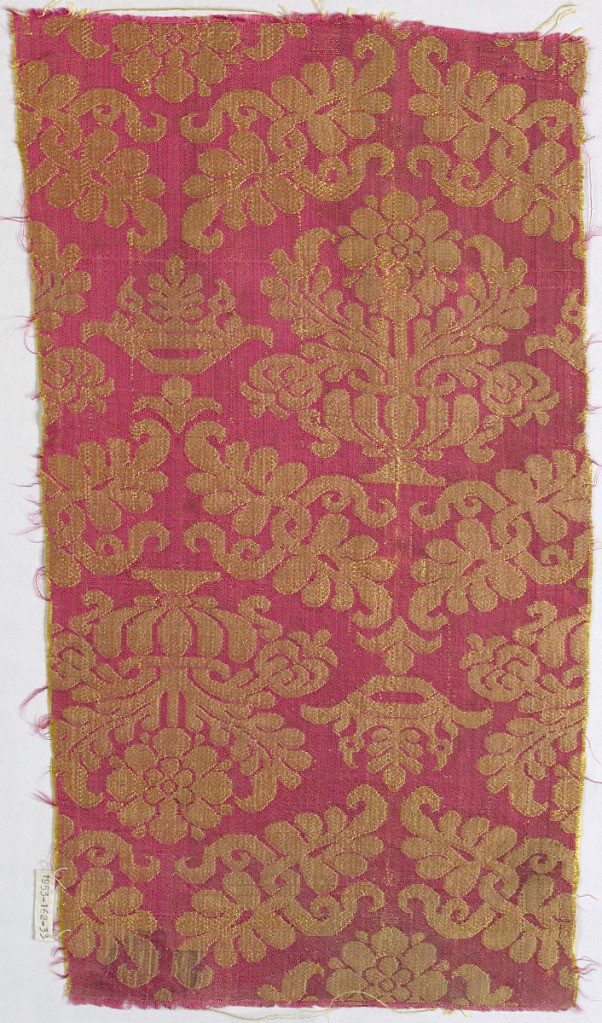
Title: Fragment
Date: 16th century
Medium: silk Technique: 5-harness satin damask
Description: Reddish-tan damask with a symmetrical medium-scale repeat of a vase of flowers in an ogival foliage frame. Tangents of ogives clasped by crowns.